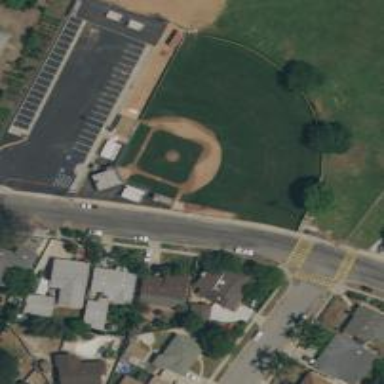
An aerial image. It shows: Baseball pitch for leisure and sports activities.